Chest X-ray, AP view. Patient: 44 years old, sex M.
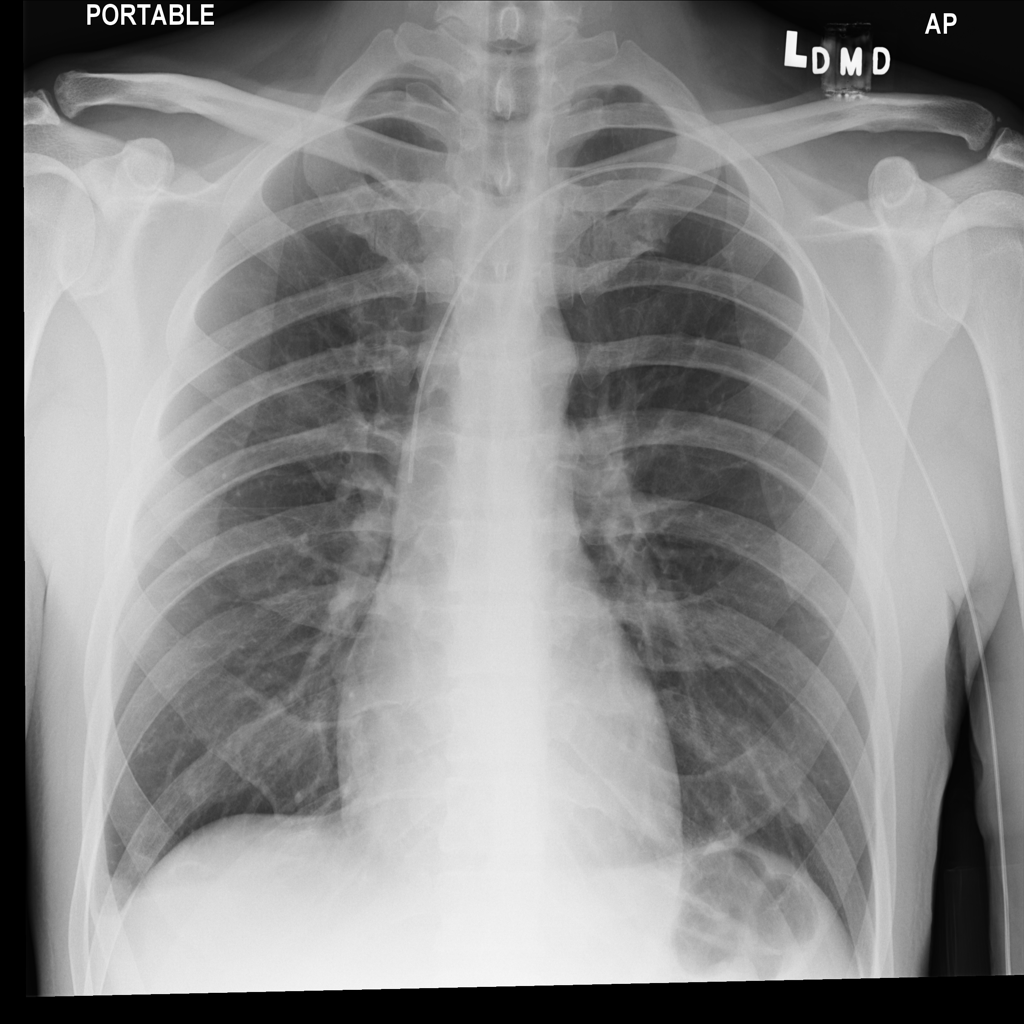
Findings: Atelectasis, Fibrosis, Nodule